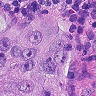
Metastatic tissue present: yes